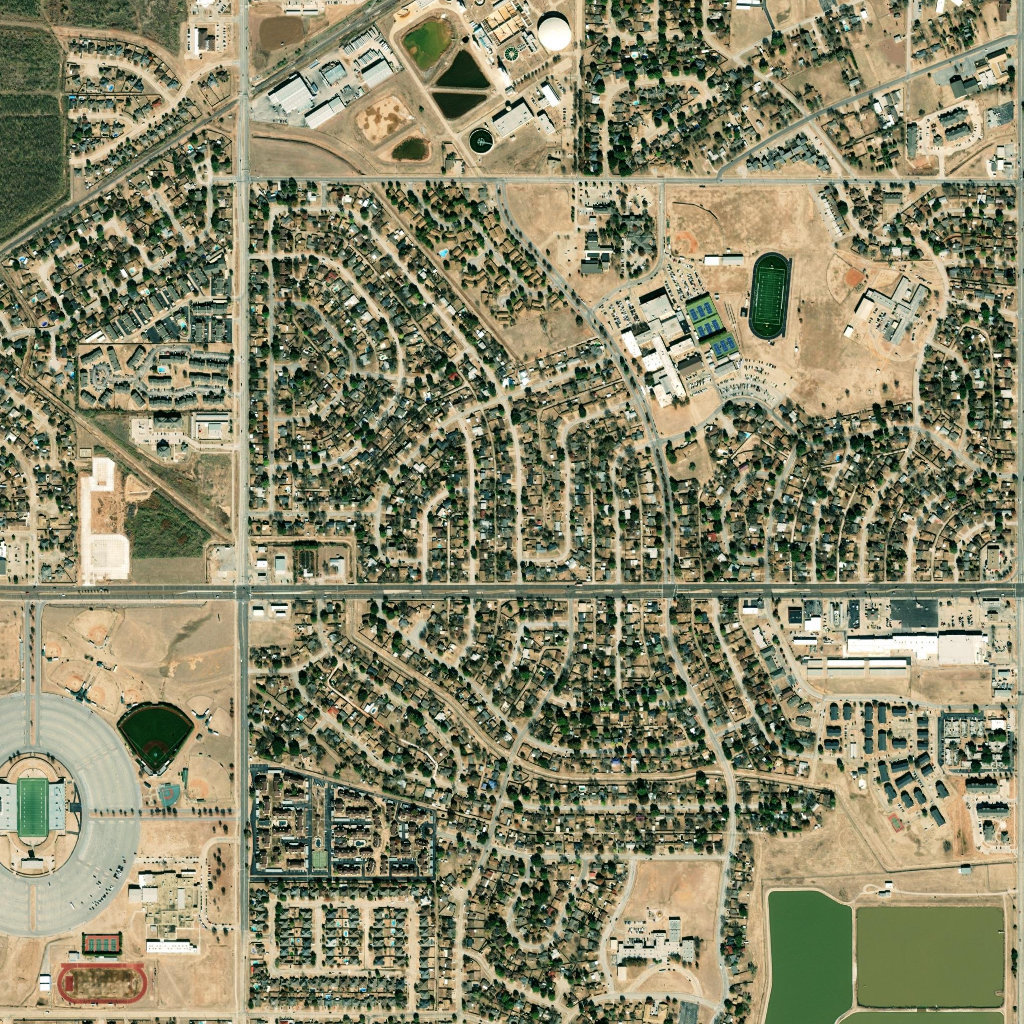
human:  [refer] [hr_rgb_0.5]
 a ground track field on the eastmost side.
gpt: <box>[[72, 24, 77, 33, 0]]</box>

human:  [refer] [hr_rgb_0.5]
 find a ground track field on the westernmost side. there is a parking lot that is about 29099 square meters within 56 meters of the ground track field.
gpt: <box>[[5, 94, 14, 98, 0]]</box>